Question: So I need to make circles that each have a single letter in them and I'm looking to center the letters. There is however a difference in how they get centered when I use letters with different sizes, in this case the and the (just an example, it could be any letter):
'''
span {
align-items: center;
display: flex;
font-family: sans-serif;
justify-content: center;
border-radius: 50%;
height: 30px;
width: 30px;
border: 1px solid black;
float: left;
}
'''
'''
<span>q</span>
<span>A</span>
'''
You can see the lowecase q being lower than the uppercase A, which is because the letters have different sizes and the q doesn't fill the upper part. This causes the letter q to not look centered correctly.
Here's an image to demontrate what I mean,

The q should be a bit higher in order to make it look centered correctly.
Is it possible to do this without changing the CSS for every individual letter with a different size?
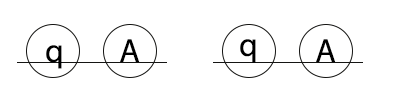
Answer: A javascript solution. I've broken down the lowercase letters in to three different types: standard lowercase, below the line, and tall letters. I'm targeting them using ASCII codes and adding CSS classes and changing 'margin-top' accordingly. You could add in some more exceptions accordingly (the letter j might need to come down a pixel.)
<URL>
'''
$('span').each(function(){
var letter = $(this).text();
var letterCode = letter.charCodeAt(0);
//check if lowercase
if (letter == letter.toLowerCase()){
$(this).addClass('lowercase');
}
if (letterCode == 106 || letterCode == 112 || letterCode == 113 || letterCode == 121 || letterCode == 103 ){ //jpqyg
$(this).addClass('below-line');
}
//All these other letters : bdfiklt
if(letterCode == 98 || letterCode == 100 || letterCode == 102 || letterCode == 105 || letterCode == 107 || letterCode == 108 || letterCode == 116){
$(this).addClass('tall-letters');
}
});
'''
'''
div {
align-items: center;
display: flex;
font-family: sans-serif;
justify-content: center;
border-radius: 50%;
height: 30px;
width: 30px;
border: 1px solid black;
float: left;
}
span{
margin-top: 0;
}
.lowercase{
margin-top: -3px;
}
.below-line{
margin-top: -6px;
}
.tall-letters{
margin-top: -1px;
}
'''
'''
<script src="https://ajax.googleapis.com/ajax/libs/jquery/2.1.1/jquery.min.js"></script>
<div><span>A</span></div>
<div><span>a</span></div>
<div><span>B</span></div>
<div><span>b</span></div>
<div><span>C</span></div>
<div><span>c</span></div>
<div><span>D</span></div>
<div><span>d</span></div>
<div><span>E</span></div>
<div><span>e</span></div>
<div><span>F</span></div>
<div><span>f</span></div>
<div><span>G</span></div>
<div><span>g</span></div>
<div><span>H</span></div>
<div><span>h</span></div>
<div><span>I</span></div>
<div><span>i</span></div>
<div><span>J</span></div>
<div><span>j</span></div>
<div><span>K</span></div>
<div><span>k</span></div>
<div><span>L</span></div>
<div><span>l</span></div>
<div><span>M</span></div>
<div><span>m</span></div>
<div><span>N</span></div>
<div><span>n</span></div>
<div><span>O</span></div>
<div><span>o</span></div>
<div><span>P</span></div>
<div><span>p</span></div>
<div><span>Q</span></div>
<div><span>q</span></div>
<div><span>R</span></div>
<div><span>r</span></div>
<div><span>S</span></div>
<div><span>s</span></div>
<div><span>T</span></div>
<div><span>t</span></div>
<div><span>U</span></div>
<div><span>u</span></div>
<div><span>T</span></div>
<div><span>t</span></div>
<div><span>U</span></div>
<div><span>u</span></div>
<div><span>V</span></div>
<div><span>v</span></div>
<div><span>W</span></div>
<div><span>w</span></div>
<div><span>X</span></div>
<div><span>x</span></div>
<div><span>Y</span></div>
<div><span>y</span></div>
<div><span>Z</span></div>
<div><span>z</span></div>
'''